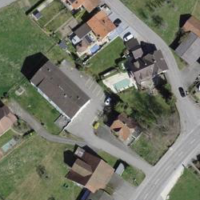
EUNIS habitat code: 54
Species observed at this site:
Medicago sativa